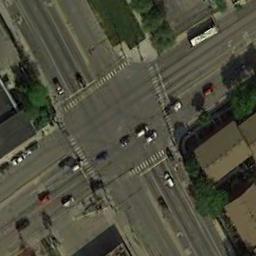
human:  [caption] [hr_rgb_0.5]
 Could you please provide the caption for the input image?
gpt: There are many moving and waiting vehicles on the road at the intersection, Many buildings and some trees around the intersection .

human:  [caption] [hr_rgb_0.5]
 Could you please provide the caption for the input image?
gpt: There is a green space beside the crossroads .

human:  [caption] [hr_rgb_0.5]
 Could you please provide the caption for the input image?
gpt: An intersection with normal traffic is between some houses .

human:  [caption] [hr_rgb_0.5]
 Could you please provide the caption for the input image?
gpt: There are many cars at the intersection .

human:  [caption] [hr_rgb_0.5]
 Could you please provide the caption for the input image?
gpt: There are some brown buildings beside the intersection .